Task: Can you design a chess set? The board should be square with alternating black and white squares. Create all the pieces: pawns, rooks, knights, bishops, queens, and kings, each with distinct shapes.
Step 4808:
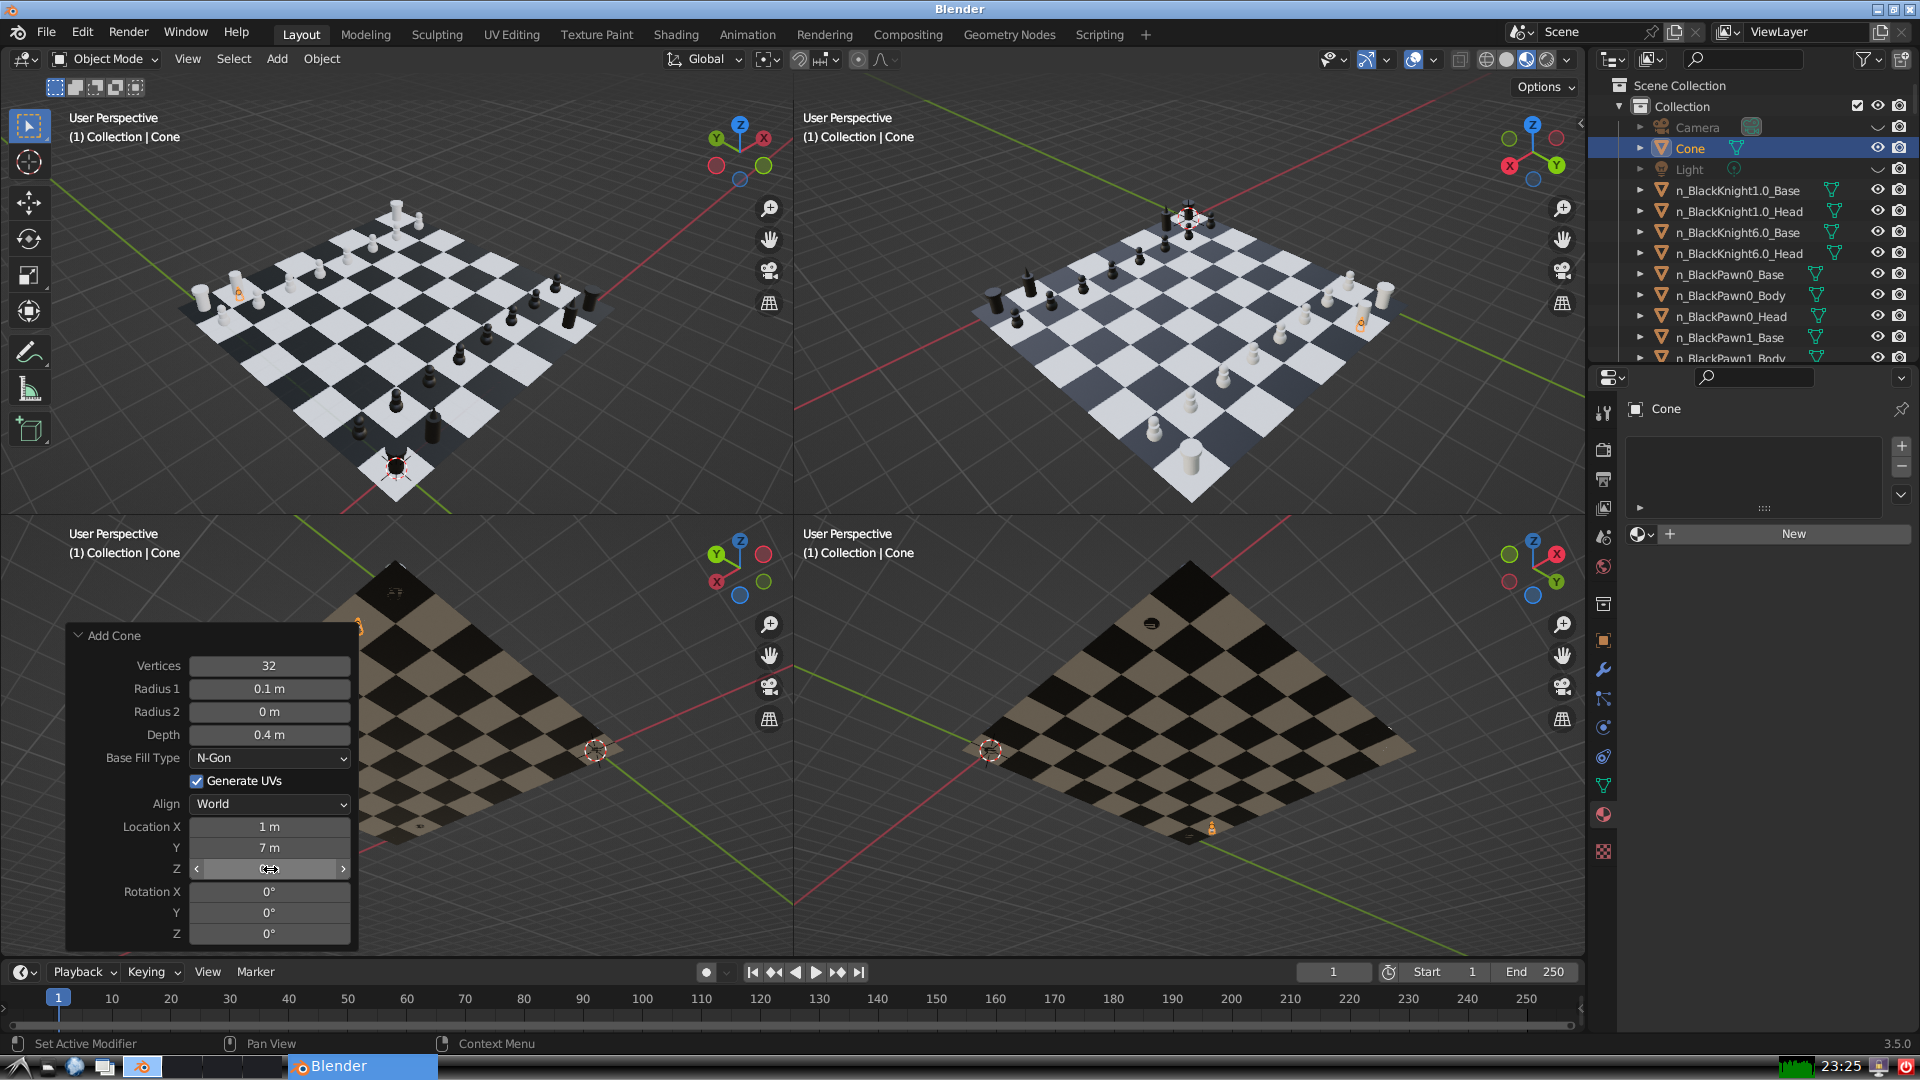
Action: click: no